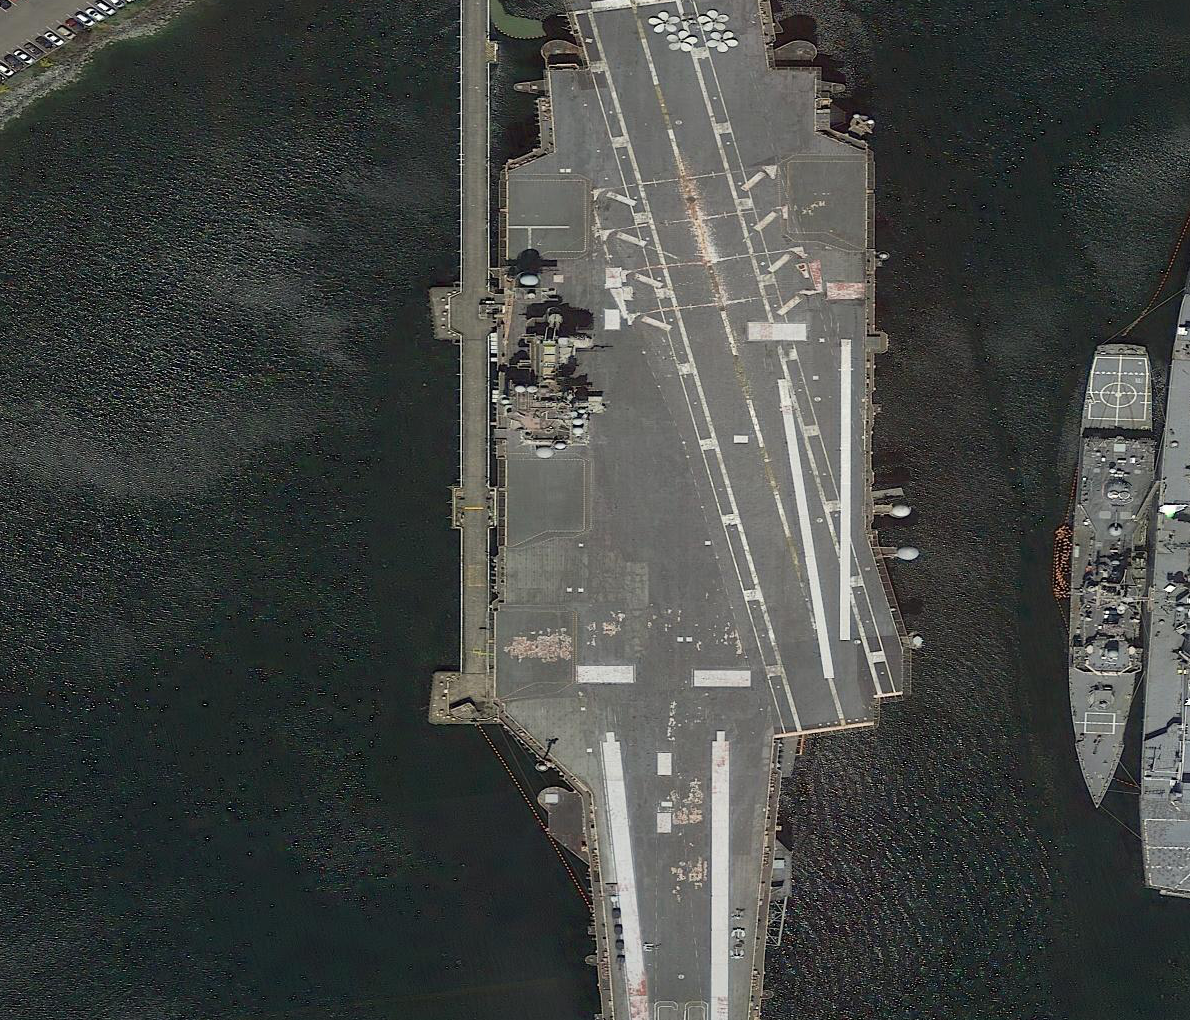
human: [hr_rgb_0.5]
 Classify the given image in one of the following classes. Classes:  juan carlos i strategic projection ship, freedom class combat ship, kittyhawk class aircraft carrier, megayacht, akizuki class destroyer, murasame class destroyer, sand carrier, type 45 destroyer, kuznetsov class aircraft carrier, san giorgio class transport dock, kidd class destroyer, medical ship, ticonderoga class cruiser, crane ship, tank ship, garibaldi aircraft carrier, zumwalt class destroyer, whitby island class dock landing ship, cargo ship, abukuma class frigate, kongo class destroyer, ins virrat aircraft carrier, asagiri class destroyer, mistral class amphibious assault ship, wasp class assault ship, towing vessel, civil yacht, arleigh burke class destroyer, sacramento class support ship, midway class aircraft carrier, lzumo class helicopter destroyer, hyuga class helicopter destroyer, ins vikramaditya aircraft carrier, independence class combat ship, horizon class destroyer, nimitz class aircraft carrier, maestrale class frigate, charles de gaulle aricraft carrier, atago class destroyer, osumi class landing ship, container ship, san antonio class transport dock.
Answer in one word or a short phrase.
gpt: KittyHawk class aircraft carrier